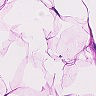
Metastatic tissue present: no